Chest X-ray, PA view. Patient: 31 years old, sex M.
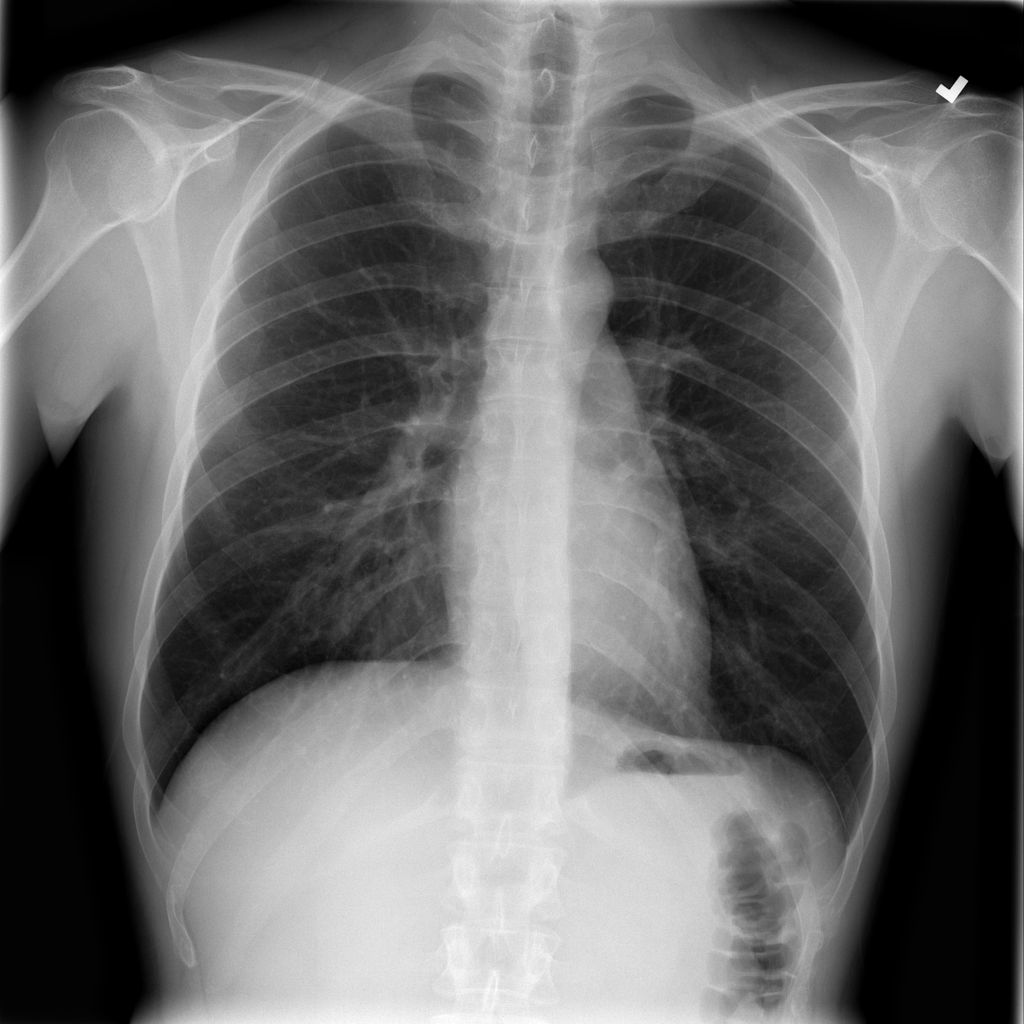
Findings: No Finding